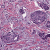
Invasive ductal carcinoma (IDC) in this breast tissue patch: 1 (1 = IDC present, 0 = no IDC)